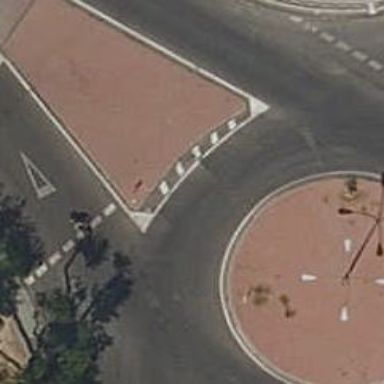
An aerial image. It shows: Tertiary road with asphalt surface leading to roundabout.